Interaction volume radius: 5 \u00c5
Interaction volume height: 20 \u00c5
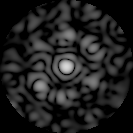
Disorder parameter: 0.6768